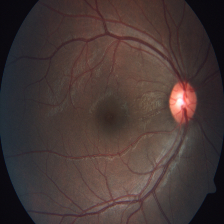
Diabetic retinopathy grade: Severe